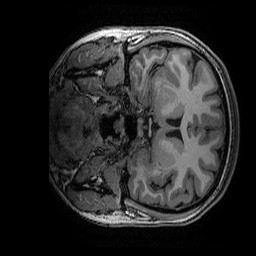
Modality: T1w
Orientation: coronal
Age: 19
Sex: female
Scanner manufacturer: ge
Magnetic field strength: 3 T
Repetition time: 0.007 s
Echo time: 0.00342 s